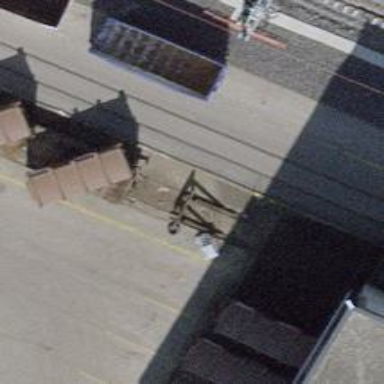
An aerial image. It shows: Railway buffer stop.